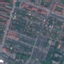
Land use / land cover class: Residential